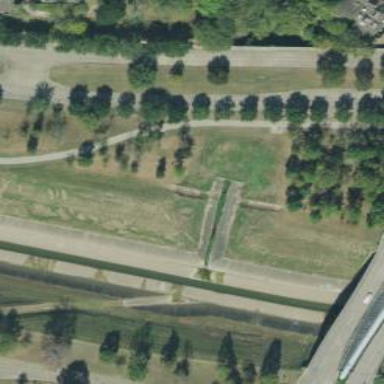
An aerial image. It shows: Culvert tunnel.